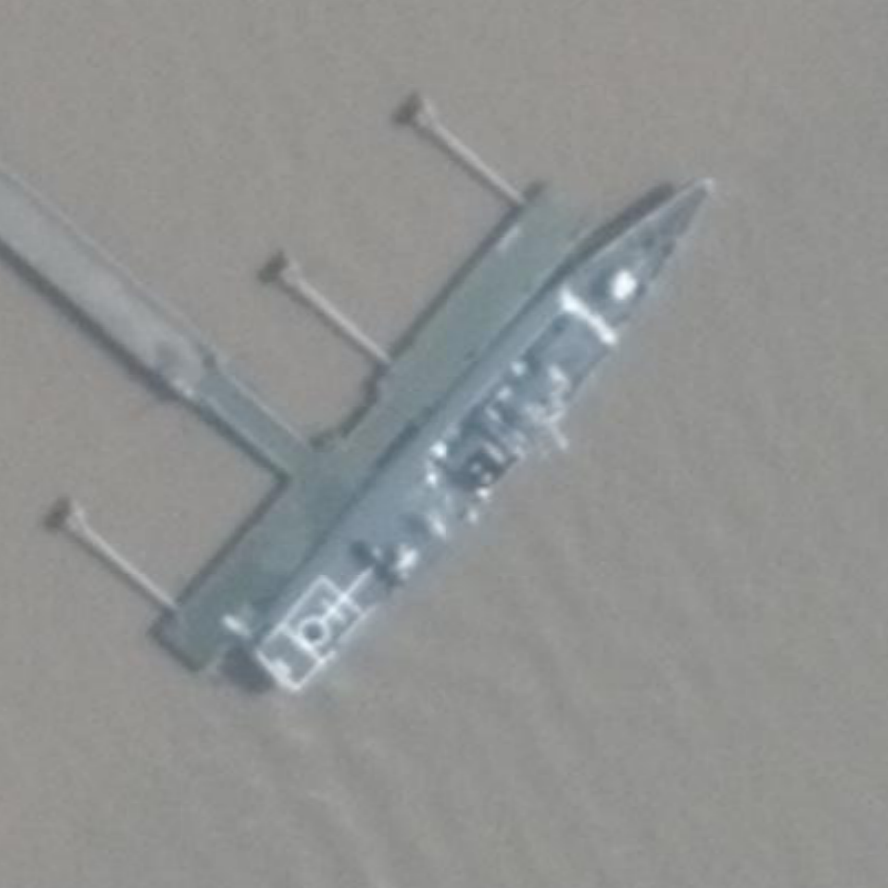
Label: cruiser